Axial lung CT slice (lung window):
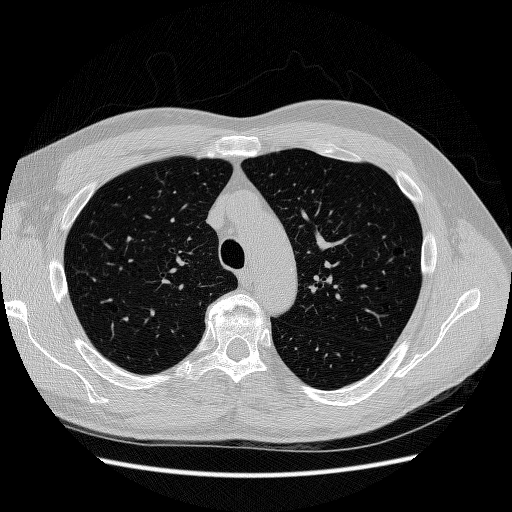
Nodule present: no